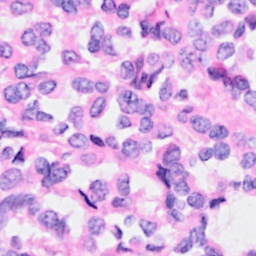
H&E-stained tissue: Breast